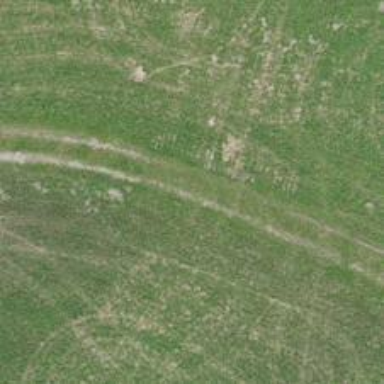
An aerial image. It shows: Track road with grade3 tracktype.